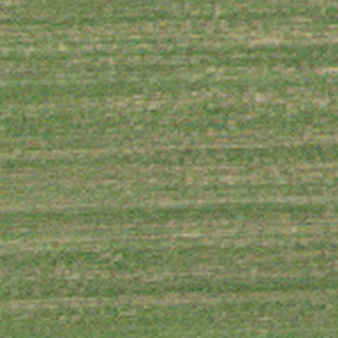
Label: other